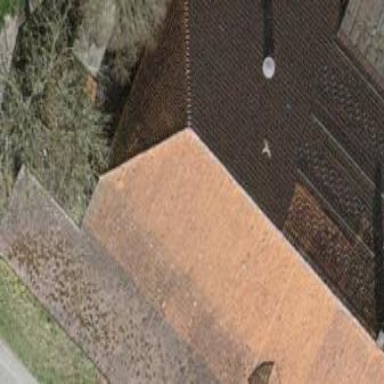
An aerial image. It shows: Farm building.